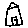
Label: house